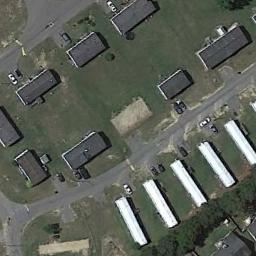
Label: residential